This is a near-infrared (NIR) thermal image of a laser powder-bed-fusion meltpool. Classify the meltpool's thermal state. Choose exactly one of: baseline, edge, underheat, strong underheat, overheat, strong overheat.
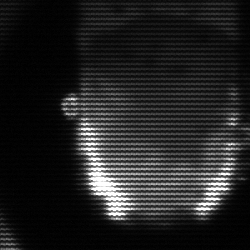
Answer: baseline